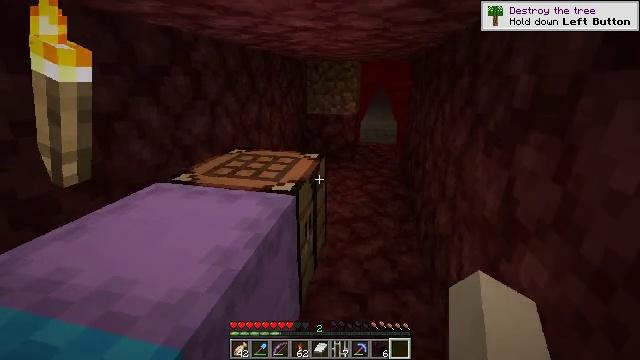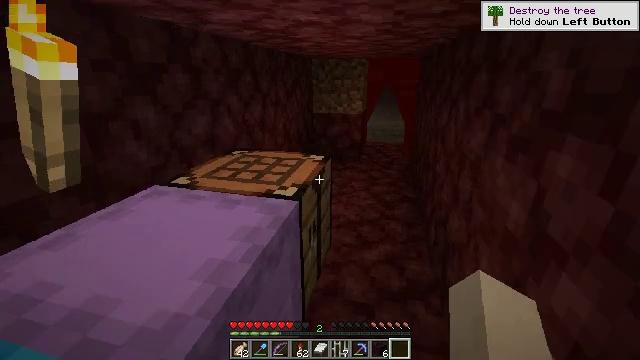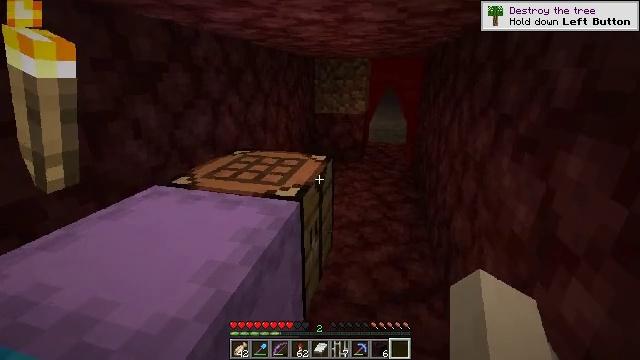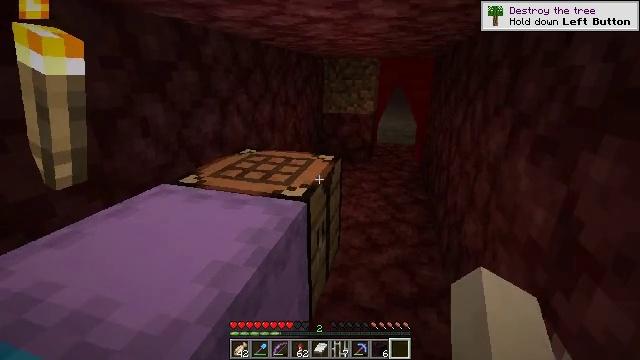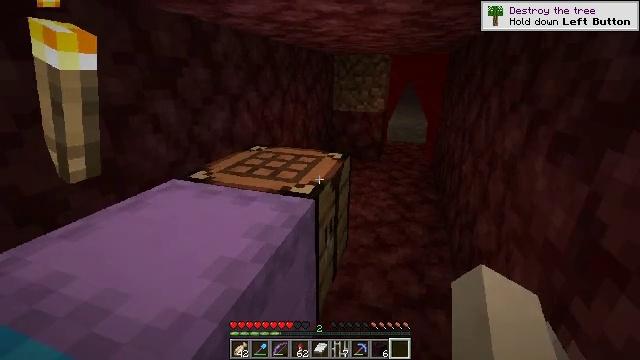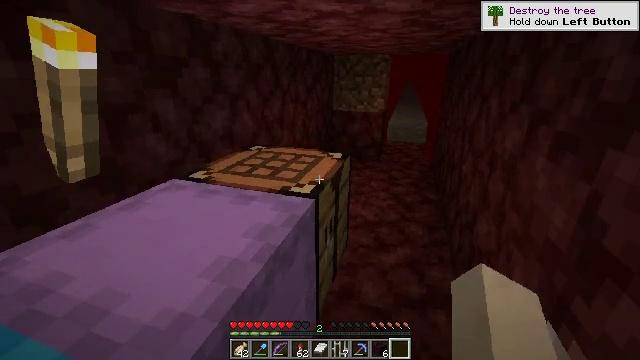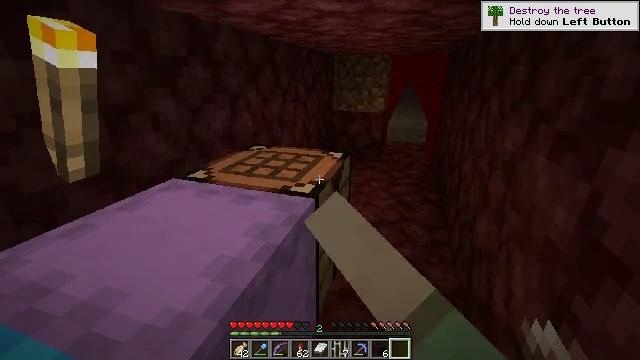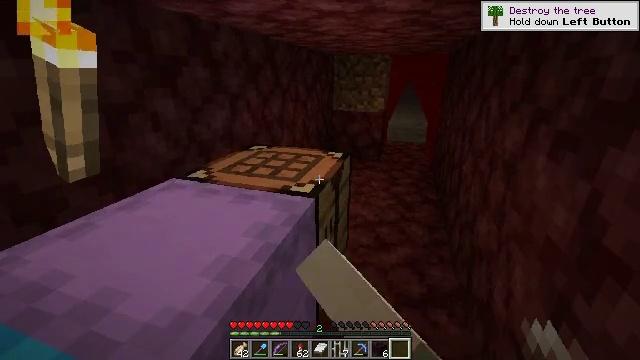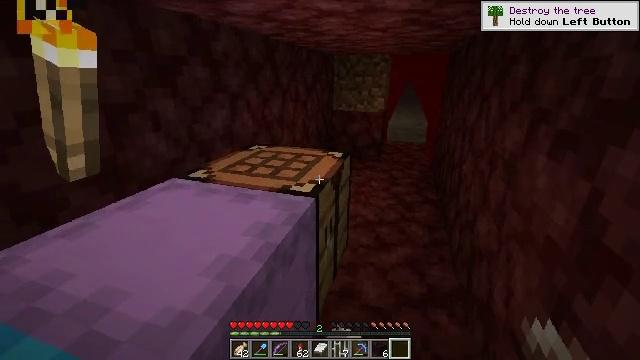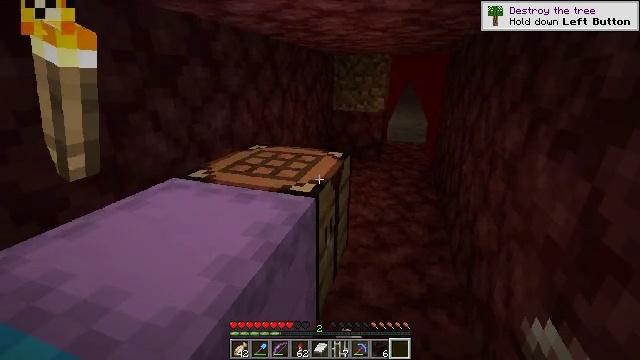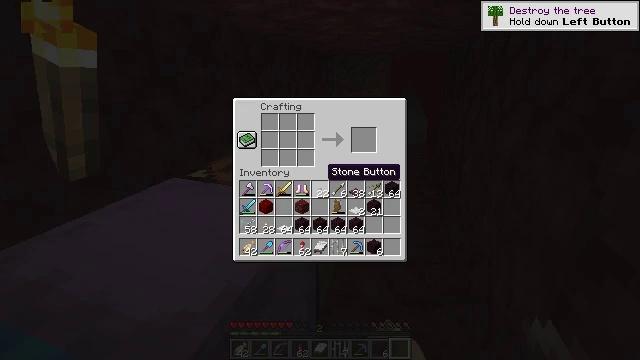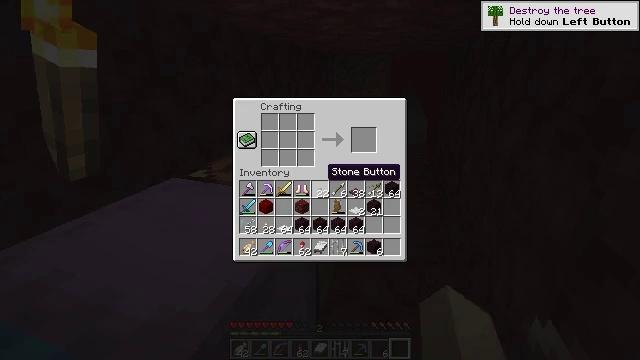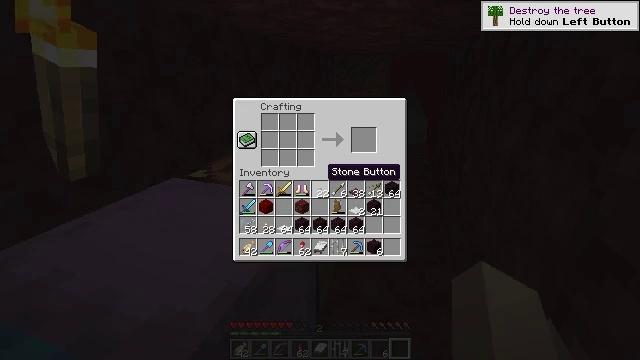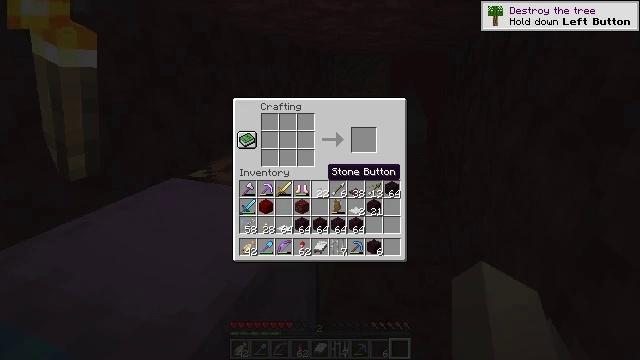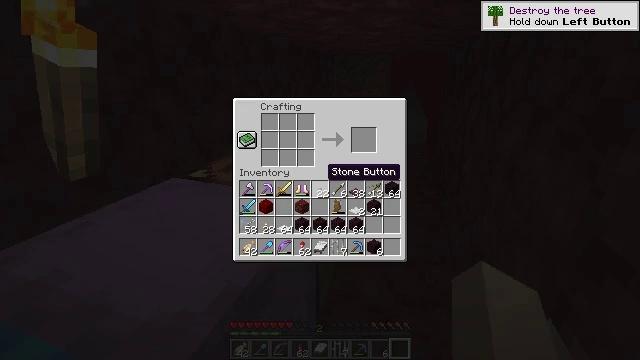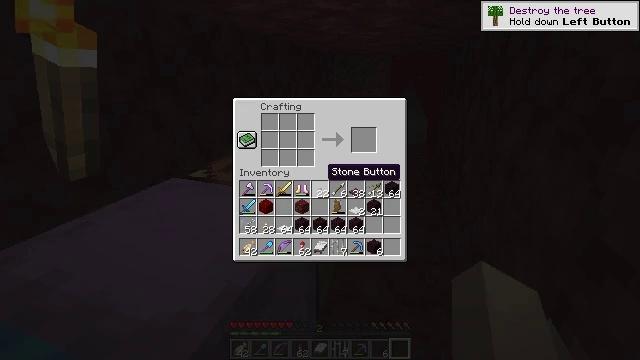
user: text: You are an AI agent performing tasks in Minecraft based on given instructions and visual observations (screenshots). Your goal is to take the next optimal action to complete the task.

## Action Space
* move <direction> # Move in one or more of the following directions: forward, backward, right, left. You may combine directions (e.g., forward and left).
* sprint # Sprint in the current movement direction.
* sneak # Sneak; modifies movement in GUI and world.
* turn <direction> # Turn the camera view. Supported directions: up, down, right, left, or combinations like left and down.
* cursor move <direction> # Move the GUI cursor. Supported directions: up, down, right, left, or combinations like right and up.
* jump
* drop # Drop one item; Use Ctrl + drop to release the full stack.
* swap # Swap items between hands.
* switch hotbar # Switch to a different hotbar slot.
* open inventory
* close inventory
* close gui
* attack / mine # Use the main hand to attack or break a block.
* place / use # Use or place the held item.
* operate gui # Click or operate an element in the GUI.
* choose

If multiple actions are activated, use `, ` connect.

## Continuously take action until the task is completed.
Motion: motion action
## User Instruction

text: Craft a nether brick slab.
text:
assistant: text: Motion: turn left
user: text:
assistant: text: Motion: no_op
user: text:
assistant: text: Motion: turn left
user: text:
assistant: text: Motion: turn left
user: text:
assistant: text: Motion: use / place
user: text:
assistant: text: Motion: use / place
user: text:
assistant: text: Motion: use / place
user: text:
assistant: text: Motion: use / place
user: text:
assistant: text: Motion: no_op
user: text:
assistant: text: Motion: open gui
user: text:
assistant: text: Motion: no_op
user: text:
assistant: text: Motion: no_op
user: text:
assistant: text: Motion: no_op
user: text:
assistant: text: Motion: no_op
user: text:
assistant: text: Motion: no_op
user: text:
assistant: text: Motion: no_op
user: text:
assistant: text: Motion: cursor move right and up
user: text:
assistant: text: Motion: cursor move right and up
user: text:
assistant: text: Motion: cursor move right
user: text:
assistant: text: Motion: no_op
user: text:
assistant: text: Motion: no_op
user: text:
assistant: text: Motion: no_op
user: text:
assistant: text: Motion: cursor move down
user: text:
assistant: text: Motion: cursor move down
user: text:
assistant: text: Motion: cursor move left and down
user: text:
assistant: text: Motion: sneak, cursor move left and down
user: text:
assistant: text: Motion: sneak, cursor move down
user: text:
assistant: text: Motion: sneak
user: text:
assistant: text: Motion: sneak
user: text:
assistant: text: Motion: sneak